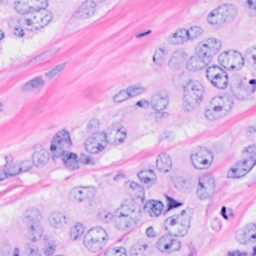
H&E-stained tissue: Breast